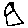
Label: house